Question: A hatch pattern is made from two colors: one defined by the BackgroundColor, which fills the background and one for the lines that form the pattern over the background defined by the ForegroundColor property. The <URL> defines what type of pattern the brush has and can be any value from the HatchStyle enumeration. There are more than fifty elements in the HatchStyle enumeration.
The following illustration shows an ellipse filled with a horizontal hatch pattern.

<URL>, I'd like to have a graphical list of all styles defined in HatchStyle, but found none in the MSDN. Do you know of such a overview?
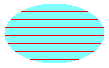
Answer: Google does find a lot of info:
<URL>
<URL>
<URL>
Have your pick :)